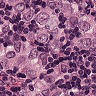
Metastatic tissue present: yes